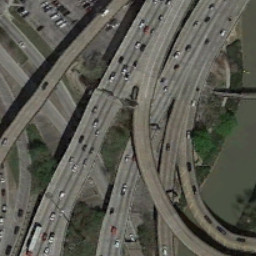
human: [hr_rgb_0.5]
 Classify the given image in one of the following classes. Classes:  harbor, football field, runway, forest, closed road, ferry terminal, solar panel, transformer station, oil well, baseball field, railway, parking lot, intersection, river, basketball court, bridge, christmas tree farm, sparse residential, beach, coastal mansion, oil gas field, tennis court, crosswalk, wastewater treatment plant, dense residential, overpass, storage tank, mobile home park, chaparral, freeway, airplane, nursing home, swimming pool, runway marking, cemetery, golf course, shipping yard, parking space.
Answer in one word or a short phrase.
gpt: overpass